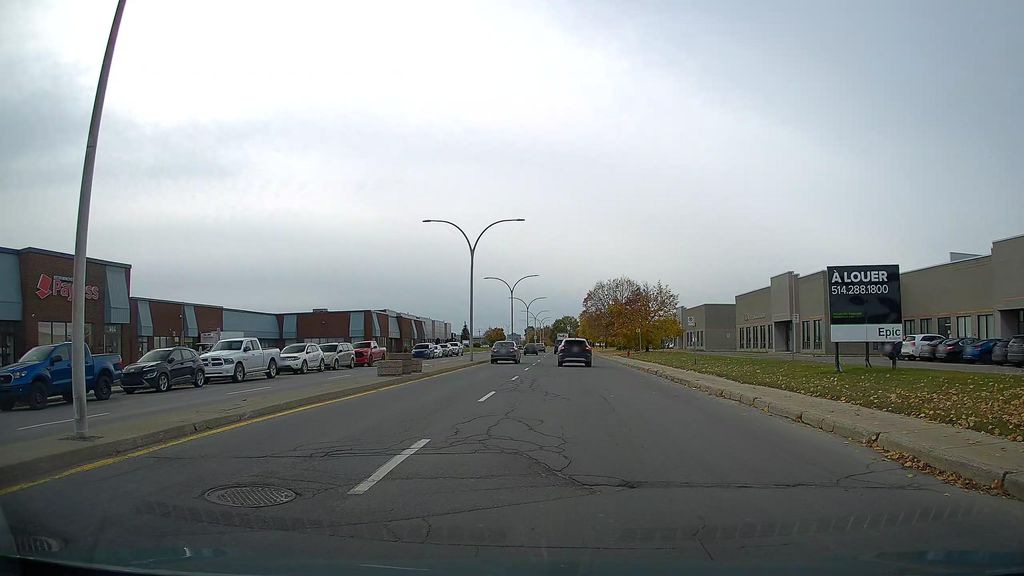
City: montreal